Field crop: maize
Growth stage: 2
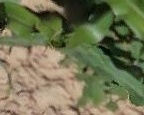
Species: maize